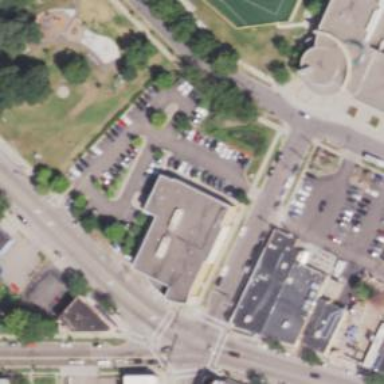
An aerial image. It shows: Healthcare clinic is depicted in the image.